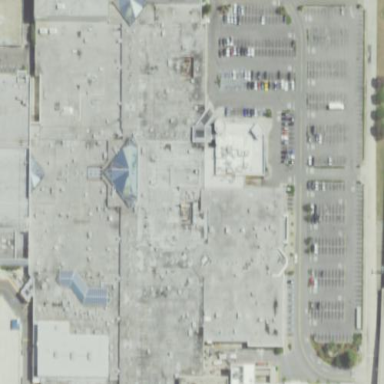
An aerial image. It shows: Retail building that serves as mall.